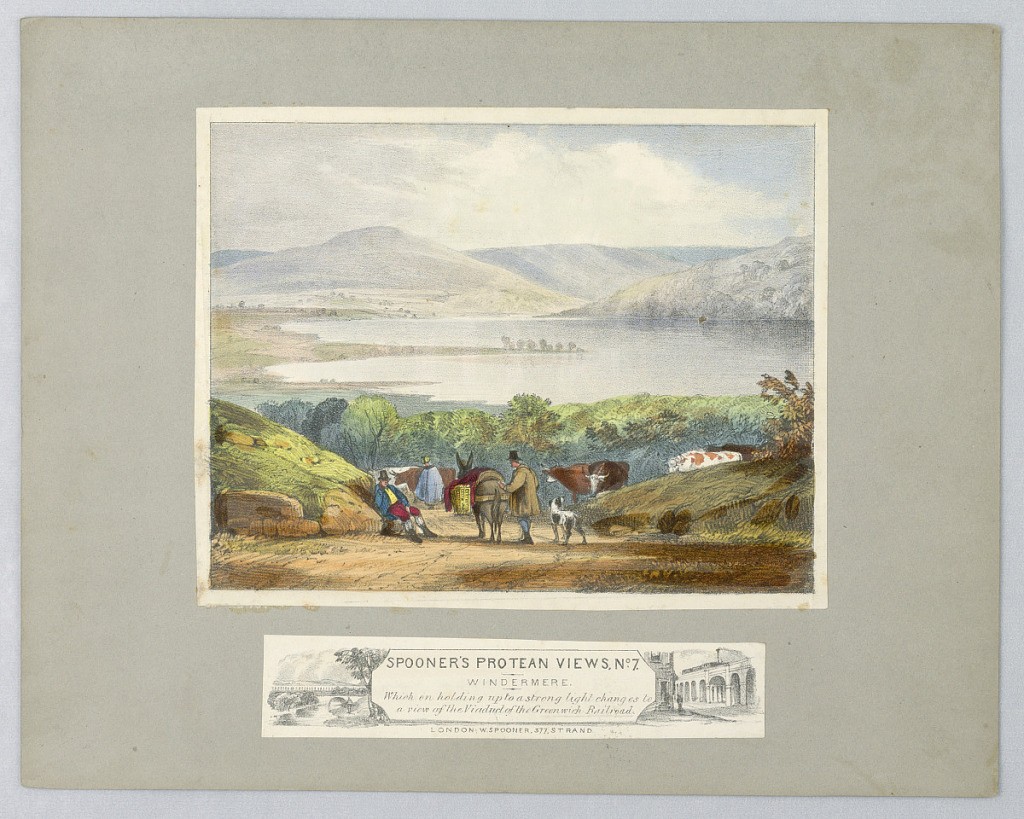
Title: Optical Toy: "Windermere" (Spooner's Protean Views, no. 7)
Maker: William Spooner, England, active 1830 – 1854
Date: ca. 1838
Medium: Lithograph, brush and watercolor on paper, mounted
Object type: Print
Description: View of Lake Windermere seen from a hill. When held to the light, the scene shows a railway viaduct across the Lake. Below, title and: "Which on holding up to a strong light changes to a view of the Viaduct of the Greenwich Railroad." Publisher's name below.